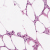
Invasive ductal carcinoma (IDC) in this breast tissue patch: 0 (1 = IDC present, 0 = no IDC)